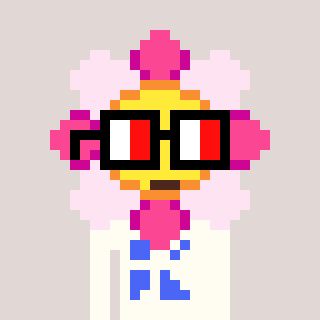
a pixel art character with square glasses with black frames and red eyes, a flower-shaped head and a grayscale-colored body on a warm background